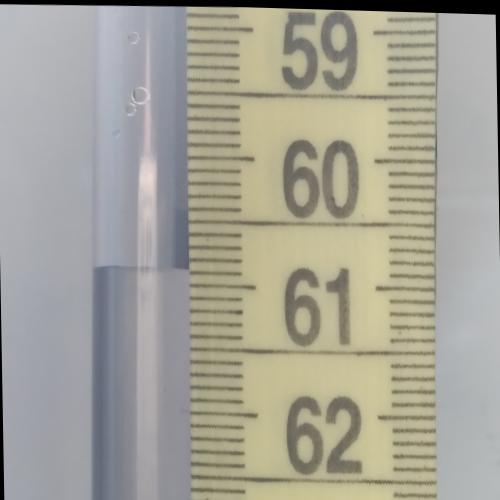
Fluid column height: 60.9 cm